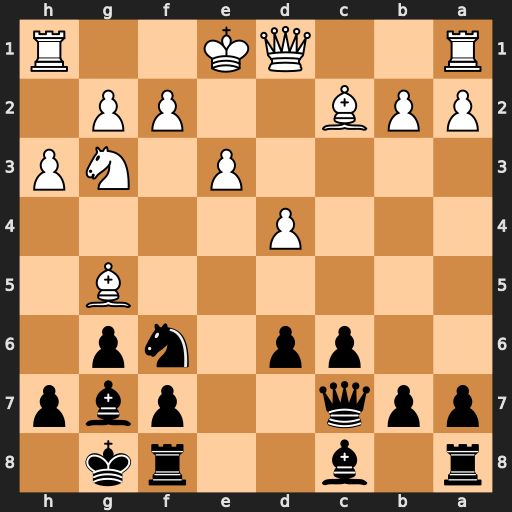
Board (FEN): r1b2rk1/ppq2pbp/2pp1np1/6B1/3P4/4P1NP/PPB2PP1/R2QK2R
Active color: b
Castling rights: KQ
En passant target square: -
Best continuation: Qa5+ Qd2 Qxg5